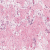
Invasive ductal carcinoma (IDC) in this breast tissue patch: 0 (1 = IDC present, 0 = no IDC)